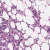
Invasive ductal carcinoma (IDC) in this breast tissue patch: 1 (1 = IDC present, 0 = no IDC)